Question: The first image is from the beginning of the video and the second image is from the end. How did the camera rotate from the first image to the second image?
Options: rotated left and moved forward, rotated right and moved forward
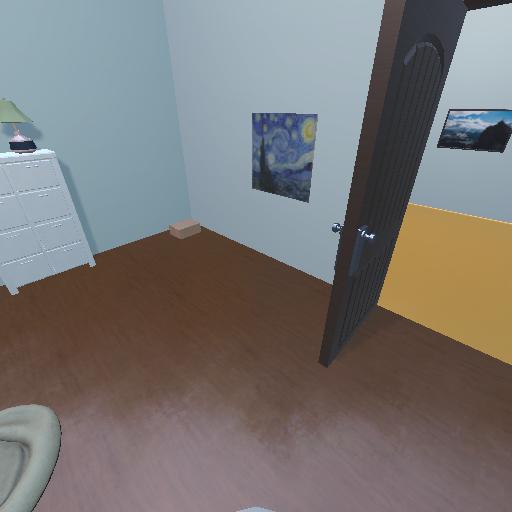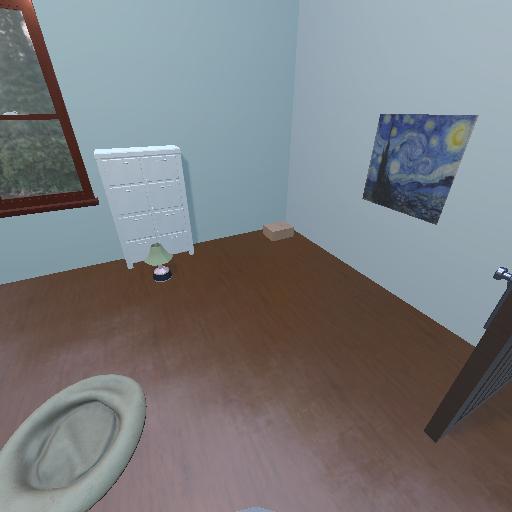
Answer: rotated left and moved forward